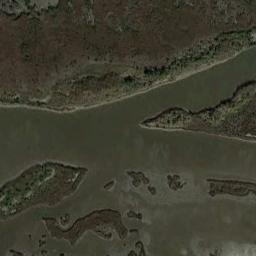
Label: wetland